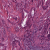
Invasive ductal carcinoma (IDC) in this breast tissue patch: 1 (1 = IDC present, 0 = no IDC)